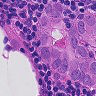
Metastatic tissue present: yes